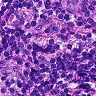
Metastatic tissue present: no